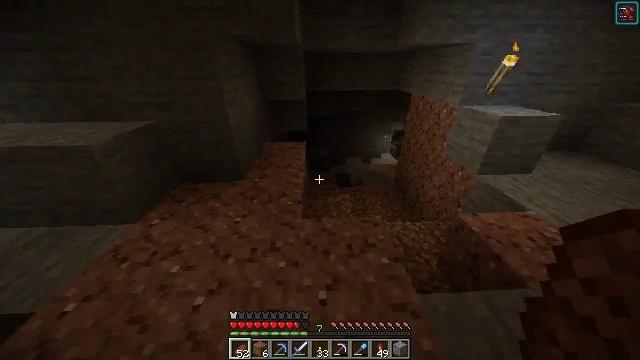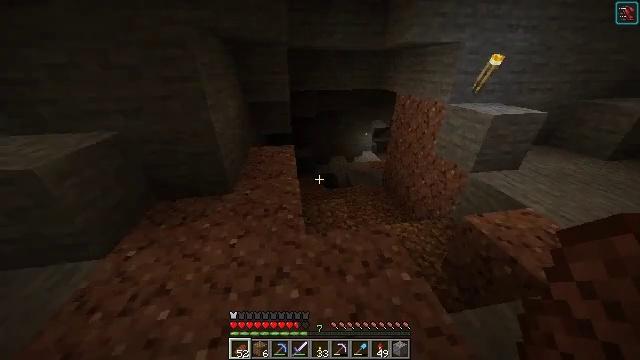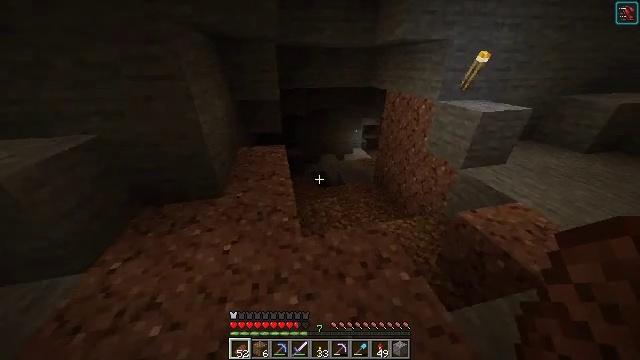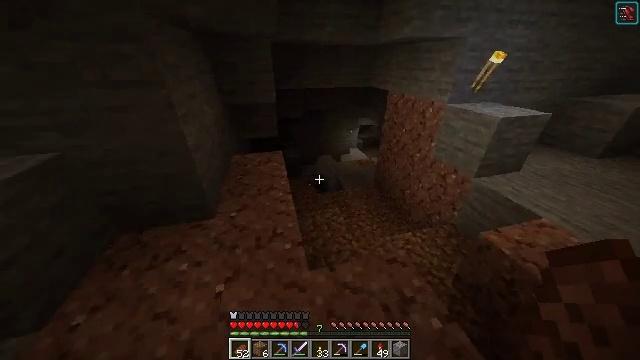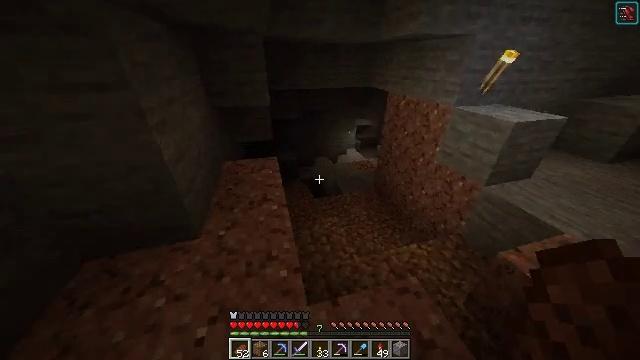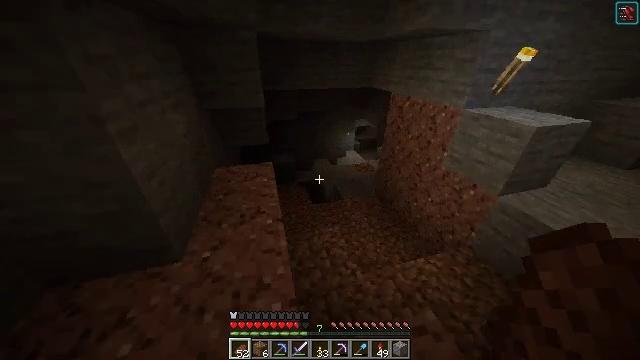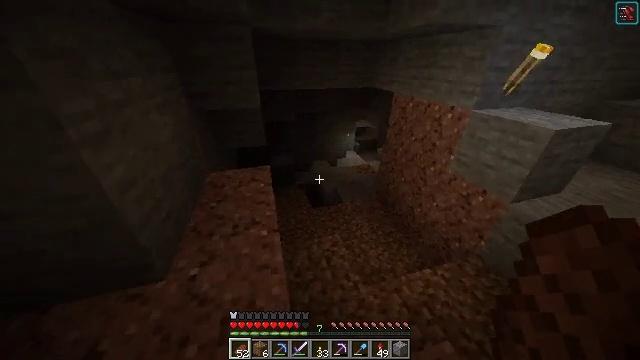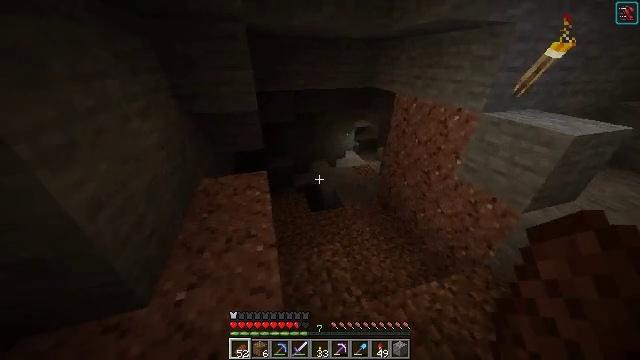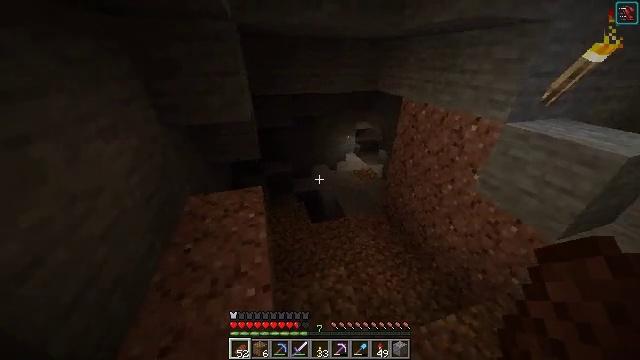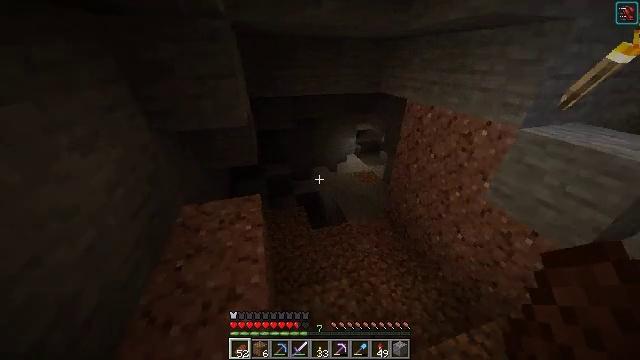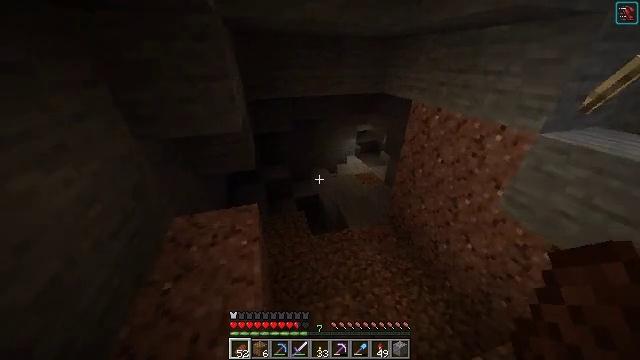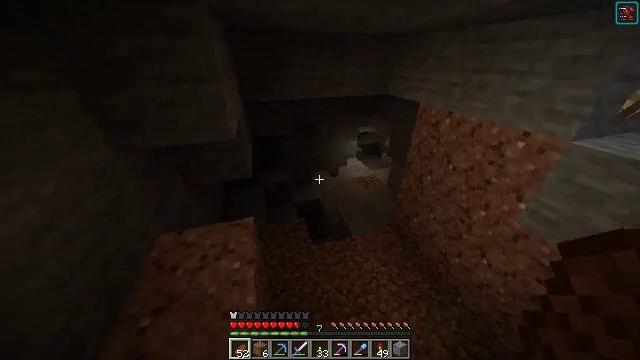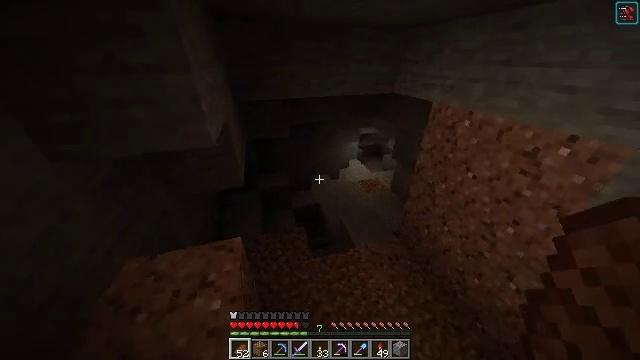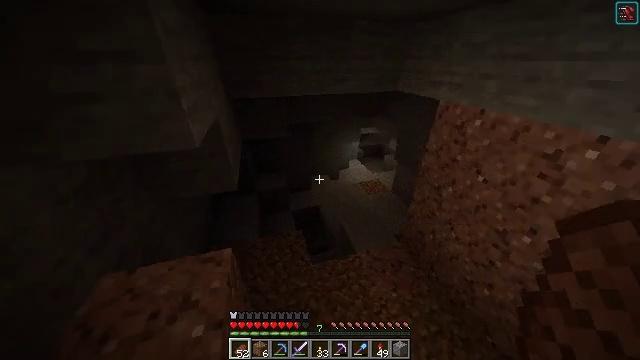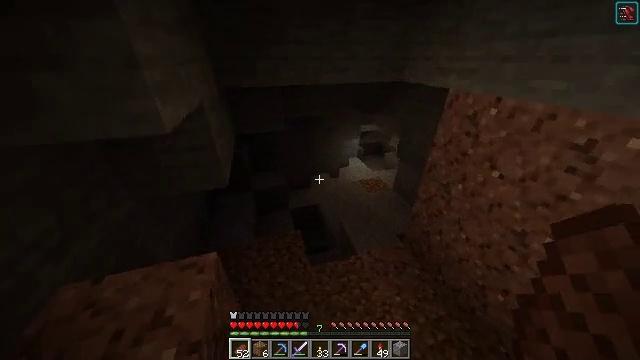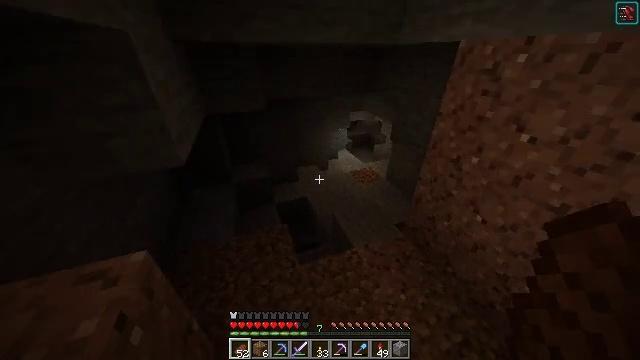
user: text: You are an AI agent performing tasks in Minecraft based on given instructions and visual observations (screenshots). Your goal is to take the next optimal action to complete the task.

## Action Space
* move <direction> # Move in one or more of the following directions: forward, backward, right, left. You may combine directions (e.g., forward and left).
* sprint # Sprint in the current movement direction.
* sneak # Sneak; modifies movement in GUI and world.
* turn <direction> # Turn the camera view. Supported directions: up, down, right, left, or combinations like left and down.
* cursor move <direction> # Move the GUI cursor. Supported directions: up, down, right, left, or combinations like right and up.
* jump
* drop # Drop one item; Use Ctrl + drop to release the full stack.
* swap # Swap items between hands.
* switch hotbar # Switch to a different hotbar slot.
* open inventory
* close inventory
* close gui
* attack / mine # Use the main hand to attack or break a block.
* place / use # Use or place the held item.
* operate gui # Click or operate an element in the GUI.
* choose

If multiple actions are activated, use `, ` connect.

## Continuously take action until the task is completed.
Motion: motion action
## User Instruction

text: Hunt mobs.
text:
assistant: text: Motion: move forward and move left, turn right
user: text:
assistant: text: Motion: move forward, turn right
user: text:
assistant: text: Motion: move forward, turn right
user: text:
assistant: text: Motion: move forward, turn right
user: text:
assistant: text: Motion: move forward
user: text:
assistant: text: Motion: move forward
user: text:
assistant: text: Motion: move forward
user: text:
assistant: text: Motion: move forward
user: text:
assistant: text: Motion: move forward
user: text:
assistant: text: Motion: move forward
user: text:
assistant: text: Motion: move forward
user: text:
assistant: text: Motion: move forward
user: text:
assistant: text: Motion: move forward
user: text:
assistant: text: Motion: move forward
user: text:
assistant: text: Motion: move forward, turn right
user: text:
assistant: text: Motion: move forward, turn right
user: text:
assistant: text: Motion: move forward, turn right
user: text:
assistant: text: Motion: move forward
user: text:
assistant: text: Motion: move forward
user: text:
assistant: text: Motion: move forward
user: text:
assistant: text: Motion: move forward
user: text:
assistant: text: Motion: move forward
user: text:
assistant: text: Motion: move forward, turn left and down
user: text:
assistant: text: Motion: turn left and down
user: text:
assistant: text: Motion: turn down
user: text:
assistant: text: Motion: turn down
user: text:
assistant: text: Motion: no_op
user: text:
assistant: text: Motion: no_op
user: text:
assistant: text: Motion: no_op
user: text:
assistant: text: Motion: no_op